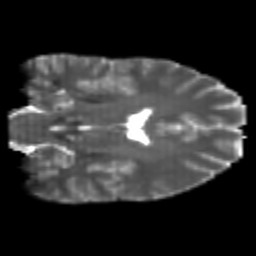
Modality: T2w
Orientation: coronal
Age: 22
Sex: male
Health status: healthy
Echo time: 0.074 s